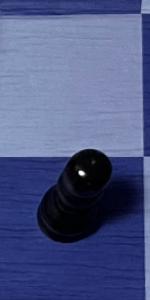
Label: Pawn_Black